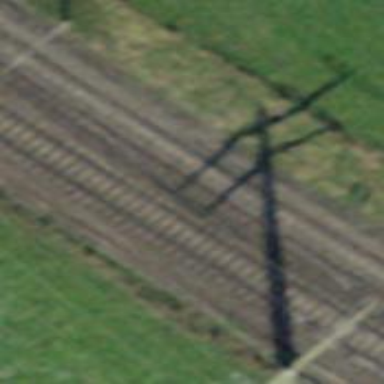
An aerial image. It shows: Railway track with contact lines for electrification.